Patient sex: M
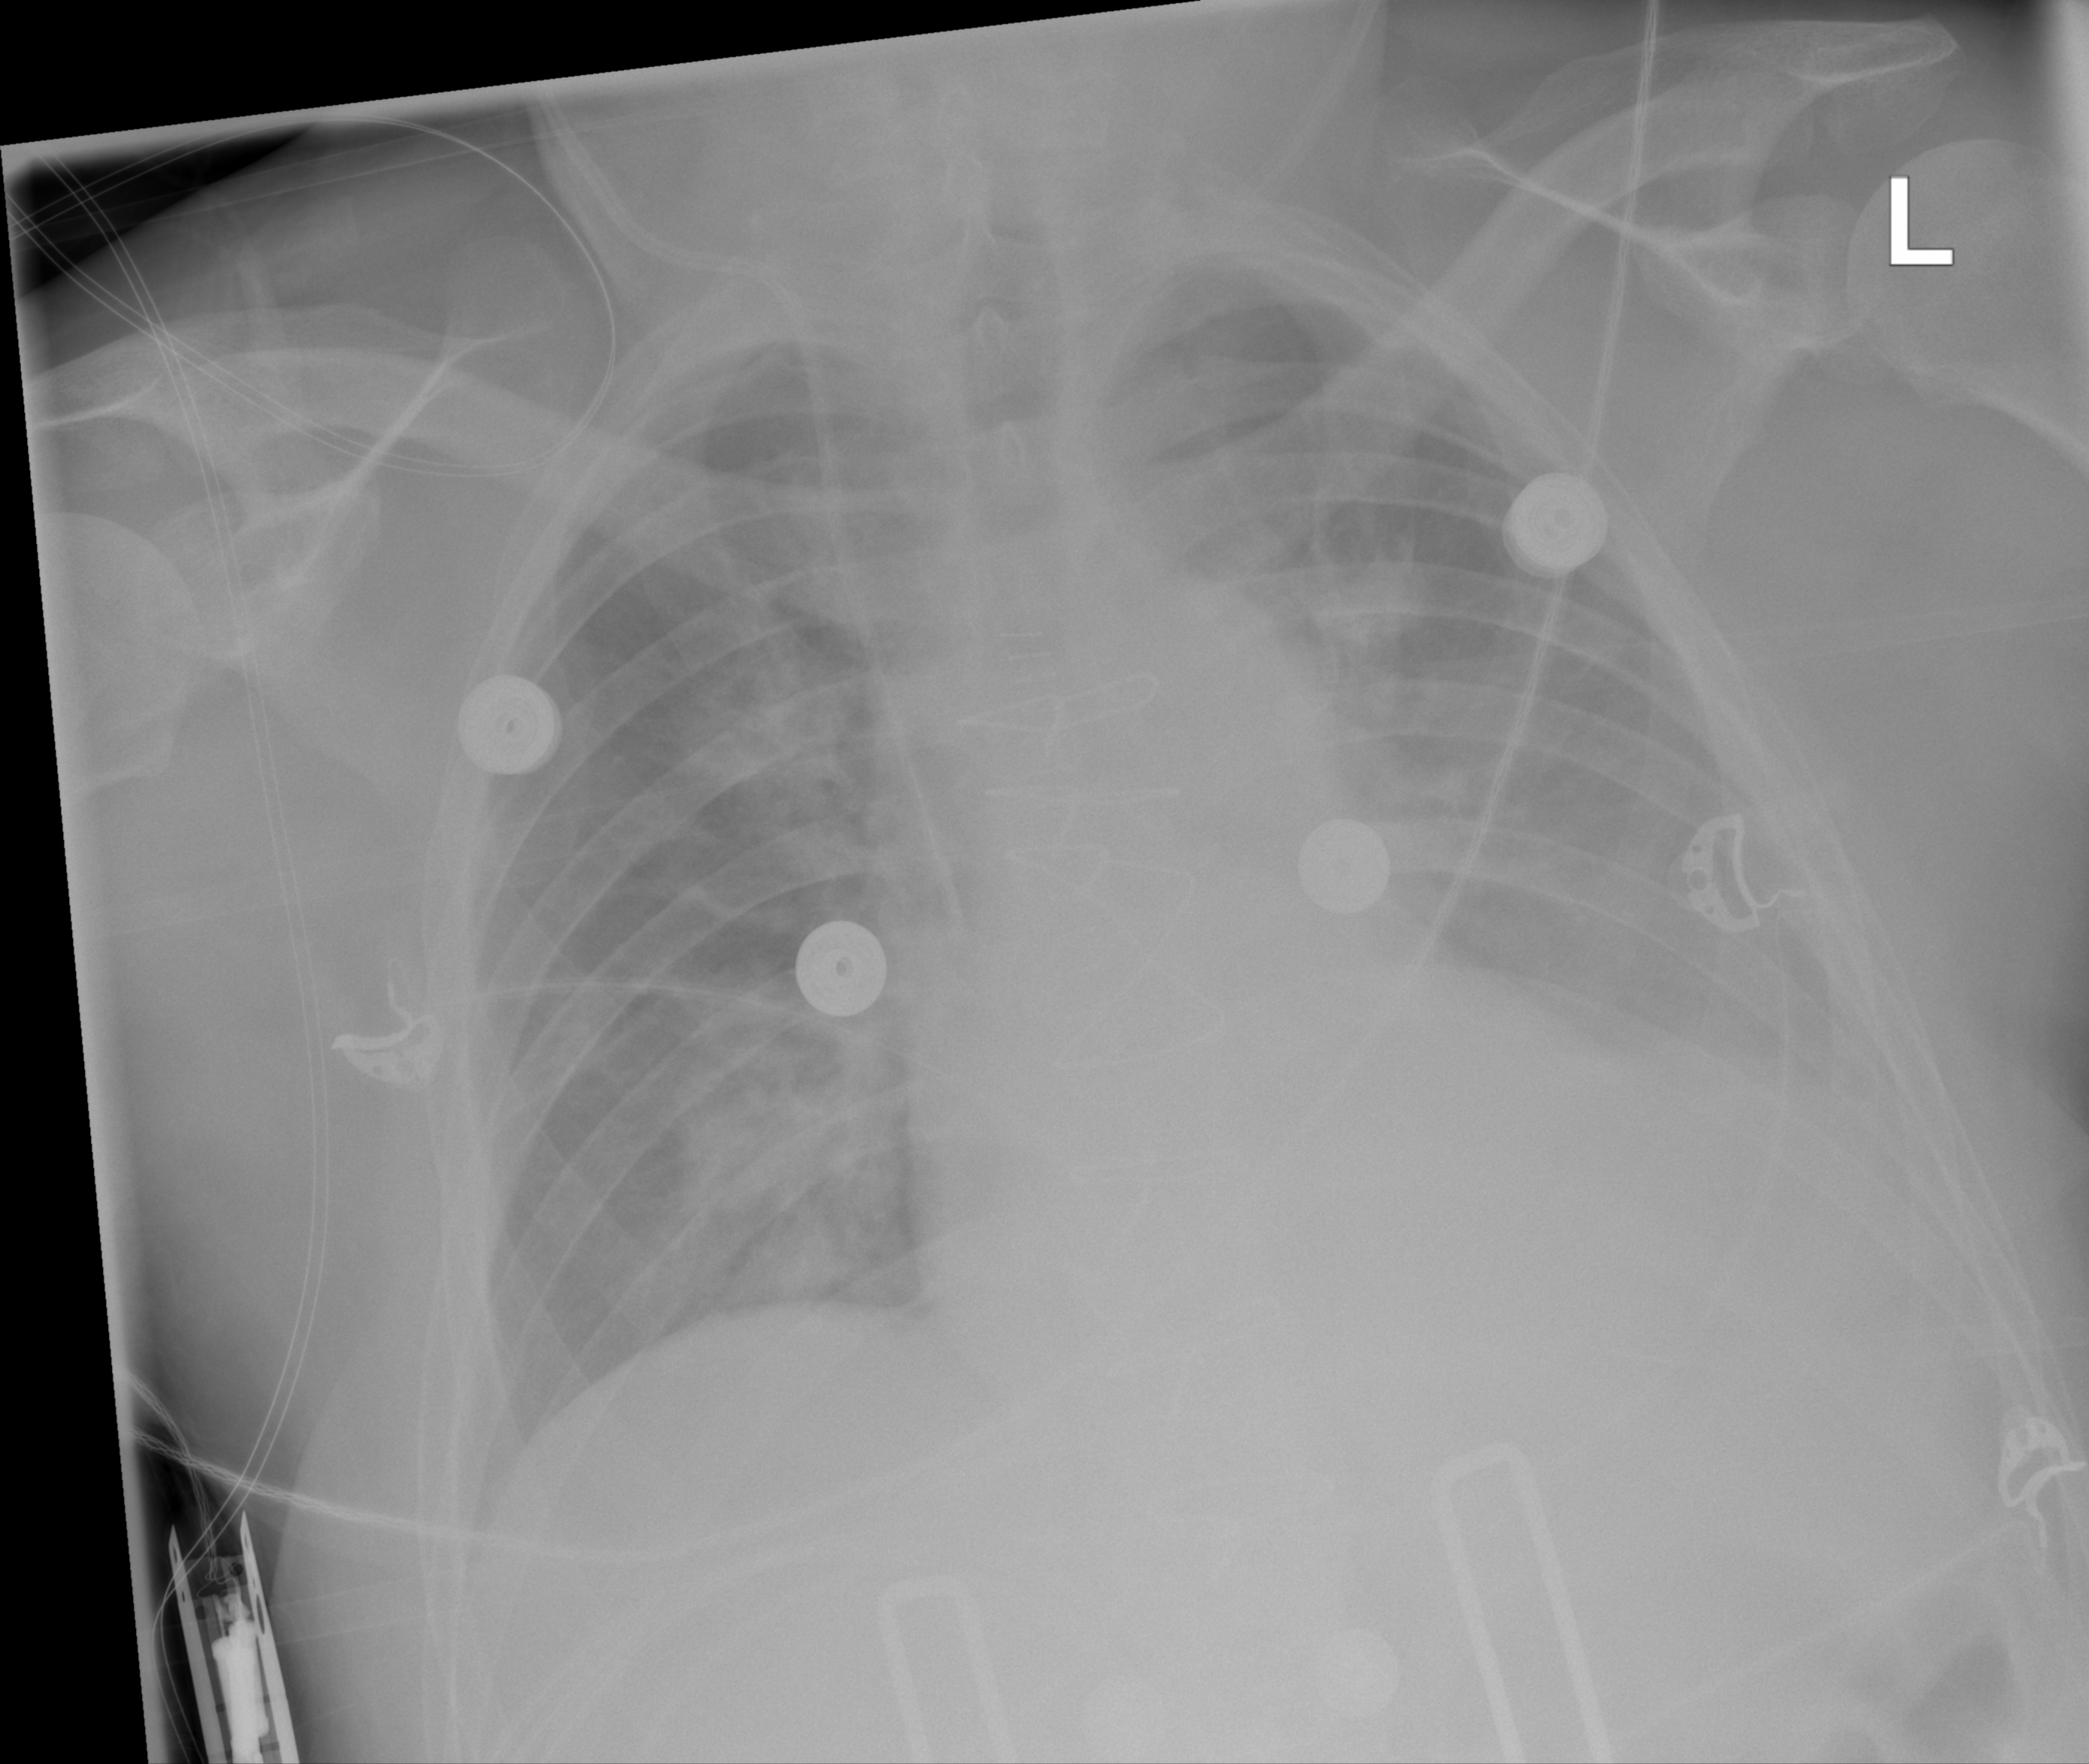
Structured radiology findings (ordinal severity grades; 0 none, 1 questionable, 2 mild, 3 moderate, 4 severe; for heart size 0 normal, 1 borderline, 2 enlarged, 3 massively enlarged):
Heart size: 2
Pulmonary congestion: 2
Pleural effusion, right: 0
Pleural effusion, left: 2
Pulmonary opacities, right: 2
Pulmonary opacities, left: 0
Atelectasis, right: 0
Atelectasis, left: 2